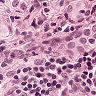
Metastatic tissue present: yes